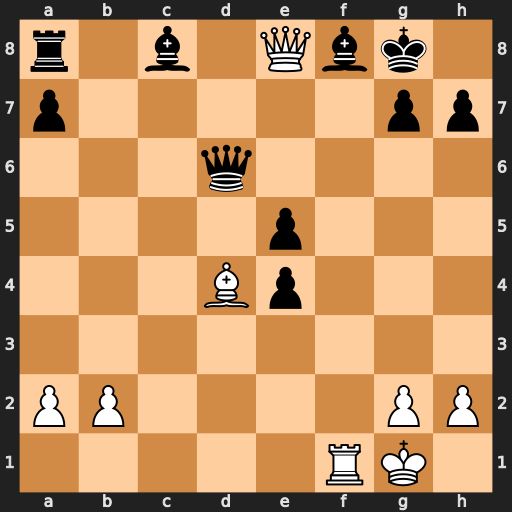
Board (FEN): r1b1Qbk1/p5pp/3q4/4p3/3Bp3/8/PP4PP/5RK1
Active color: w
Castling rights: -
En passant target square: -
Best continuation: Qf7+ Kh8 Qxf8+ Qxf8 Rxf8#